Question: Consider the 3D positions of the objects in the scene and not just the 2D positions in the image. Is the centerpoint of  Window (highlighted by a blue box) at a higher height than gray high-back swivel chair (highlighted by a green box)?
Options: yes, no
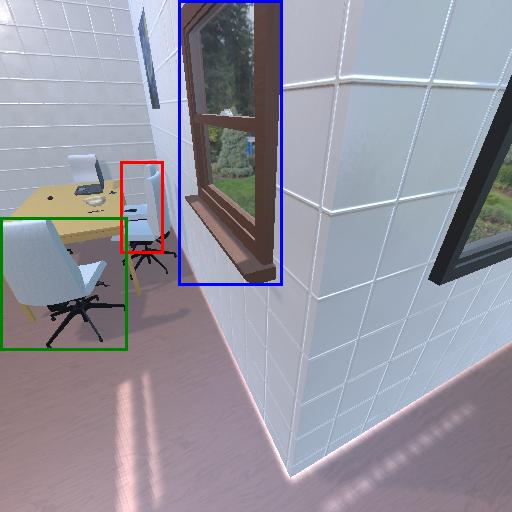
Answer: yes